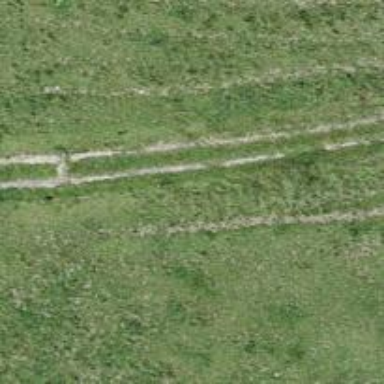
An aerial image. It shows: Track with grade 4 track type.